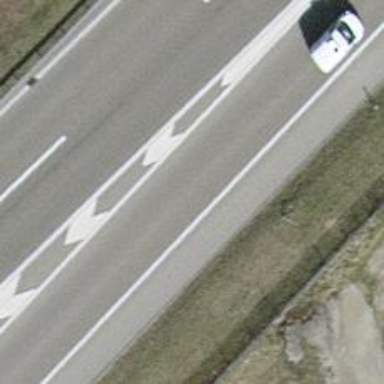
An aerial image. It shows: Asphalt motorway link.